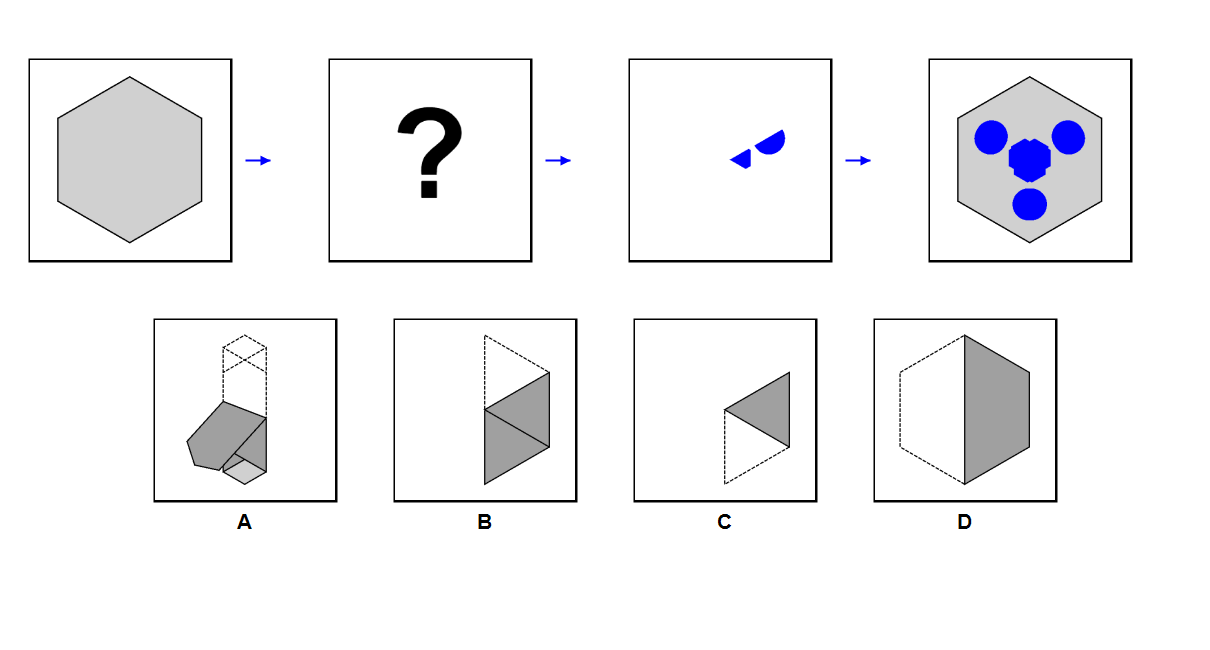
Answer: A